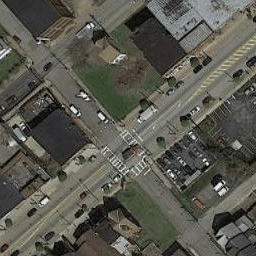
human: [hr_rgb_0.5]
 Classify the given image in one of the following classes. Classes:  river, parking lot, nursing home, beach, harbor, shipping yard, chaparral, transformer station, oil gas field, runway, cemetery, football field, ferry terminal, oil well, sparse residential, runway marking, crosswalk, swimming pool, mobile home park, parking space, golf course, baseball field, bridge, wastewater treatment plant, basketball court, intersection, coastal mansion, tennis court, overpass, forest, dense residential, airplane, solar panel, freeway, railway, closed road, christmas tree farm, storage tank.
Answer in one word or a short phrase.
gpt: intersection